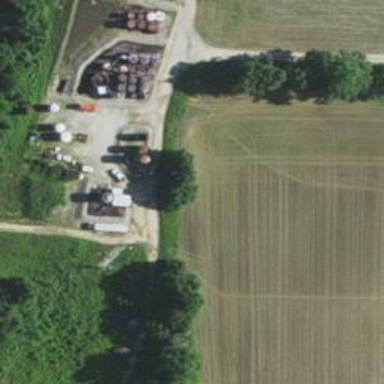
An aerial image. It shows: Storage tank with man-made structure.